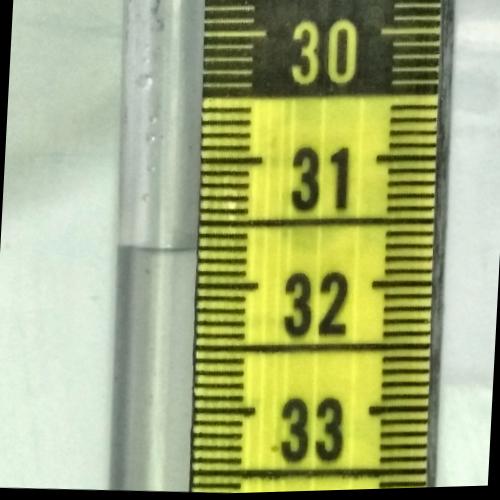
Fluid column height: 31.7 cm